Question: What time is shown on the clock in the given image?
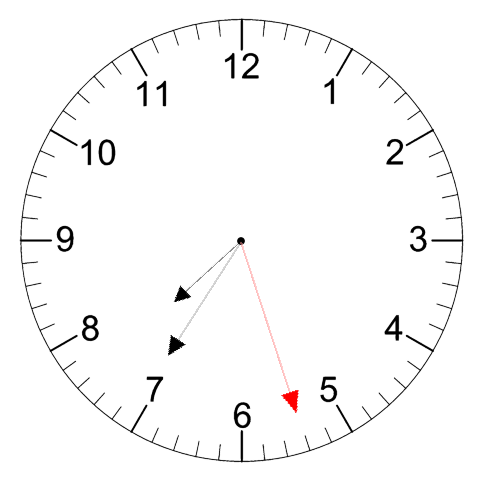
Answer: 07:35:27